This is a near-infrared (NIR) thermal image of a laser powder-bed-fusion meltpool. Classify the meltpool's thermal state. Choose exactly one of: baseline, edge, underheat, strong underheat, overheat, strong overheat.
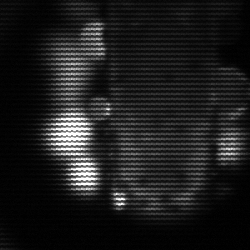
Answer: strong underheat